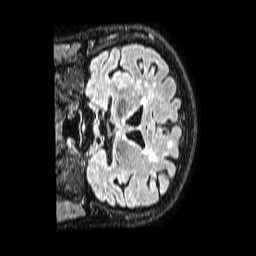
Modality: FLAIR
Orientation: coronal
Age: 63
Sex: female
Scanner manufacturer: philips
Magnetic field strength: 1.5 T
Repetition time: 4.8 s
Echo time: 0.3 s